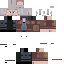
A male human skin with medium skin, wearing brown long hair dressed in a blue hoodie and black pants, featuring a closed mouth.